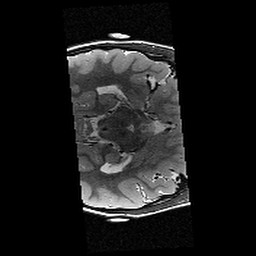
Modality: T2w
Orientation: axial
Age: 9
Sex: female
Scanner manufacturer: siemens
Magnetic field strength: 3 T
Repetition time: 9.23 s
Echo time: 0.067 s